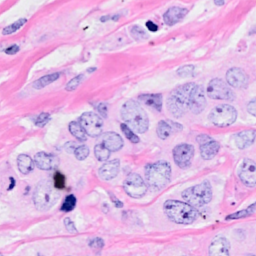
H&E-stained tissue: Breast